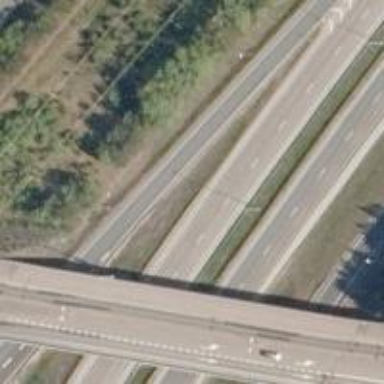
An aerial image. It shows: Asphalt trunk link road.